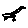
Label: bird